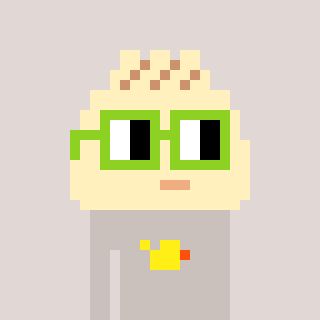
a pixel art character with square light green glasses, a porkbao-shaped head and a foggrey-colored body on a warm background